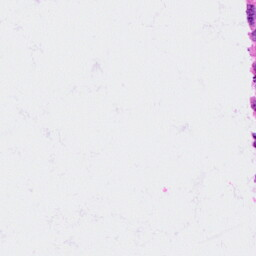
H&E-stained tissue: Cervix